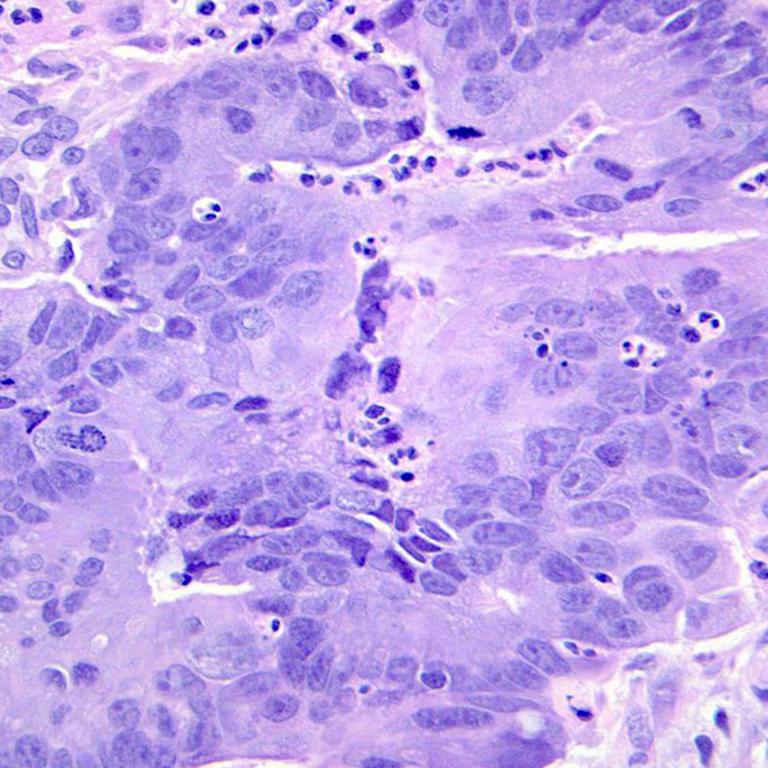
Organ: colon
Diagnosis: adenocarcinomas